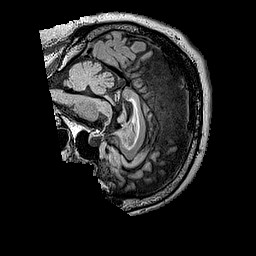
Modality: FLAIR
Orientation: sagittal
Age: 49
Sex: male
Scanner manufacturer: siemens
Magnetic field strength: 3 T
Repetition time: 6 s
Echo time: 0.388 s